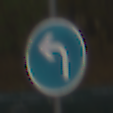
Verkehrszeichen: VorgeschriebeneFahrtrichtungLinks
Umgebung: Outdoor, Nature
Tageszeit: Midday
Wetter: Overcast
Licht: Natural
Jahreszeit: NotSpecified
Kontrast: LowContrast